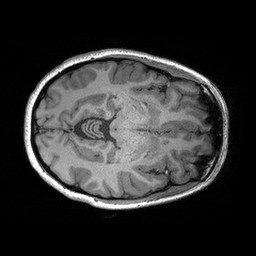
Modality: T1w
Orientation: axial
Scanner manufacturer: siemens
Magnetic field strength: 3 T
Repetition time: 2.3 s
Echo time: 0.00298 s